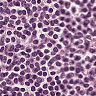
Metastatic tissue present: no